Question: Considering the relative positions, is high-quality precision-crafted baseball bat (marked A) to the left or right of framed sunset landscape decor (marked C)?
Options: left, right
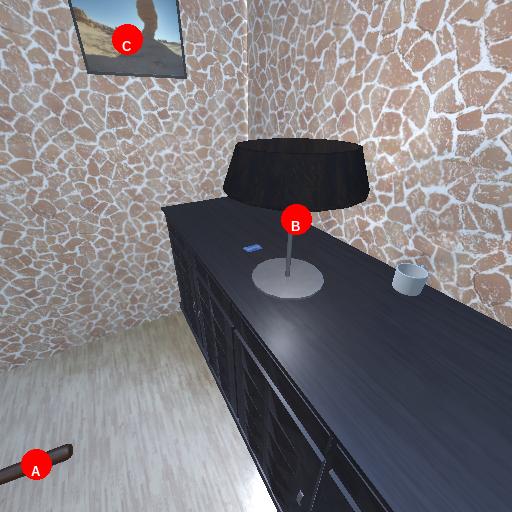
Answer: left